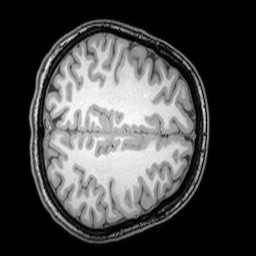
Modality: T1w
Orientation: axial
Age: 24
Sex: female
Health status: healthy
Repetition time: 0.081 s
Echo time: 0.037 s